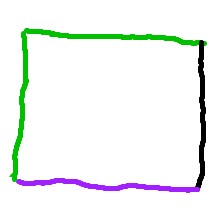
Shape: rectangle